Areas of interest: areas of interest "Basketball Arena"
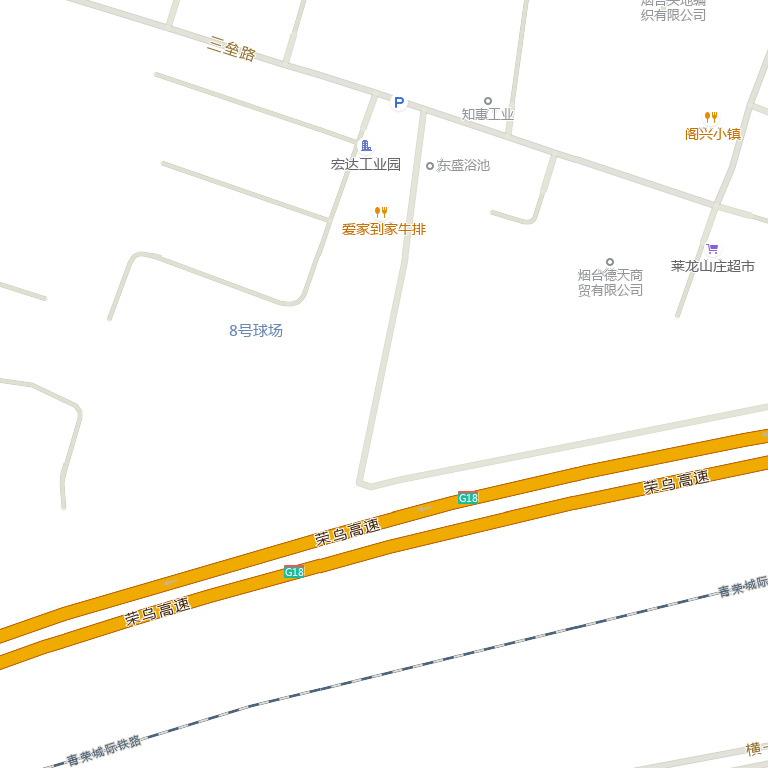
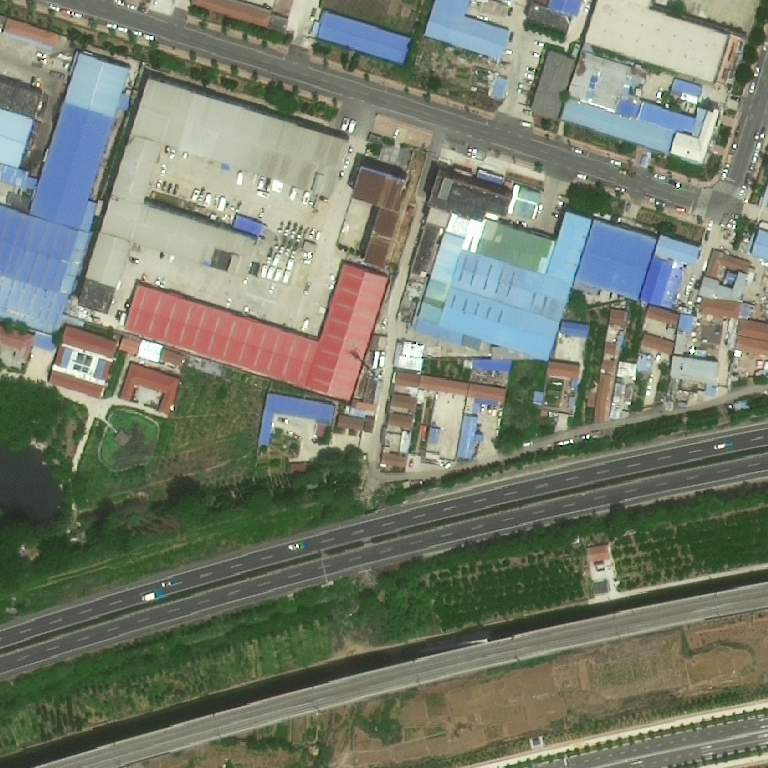